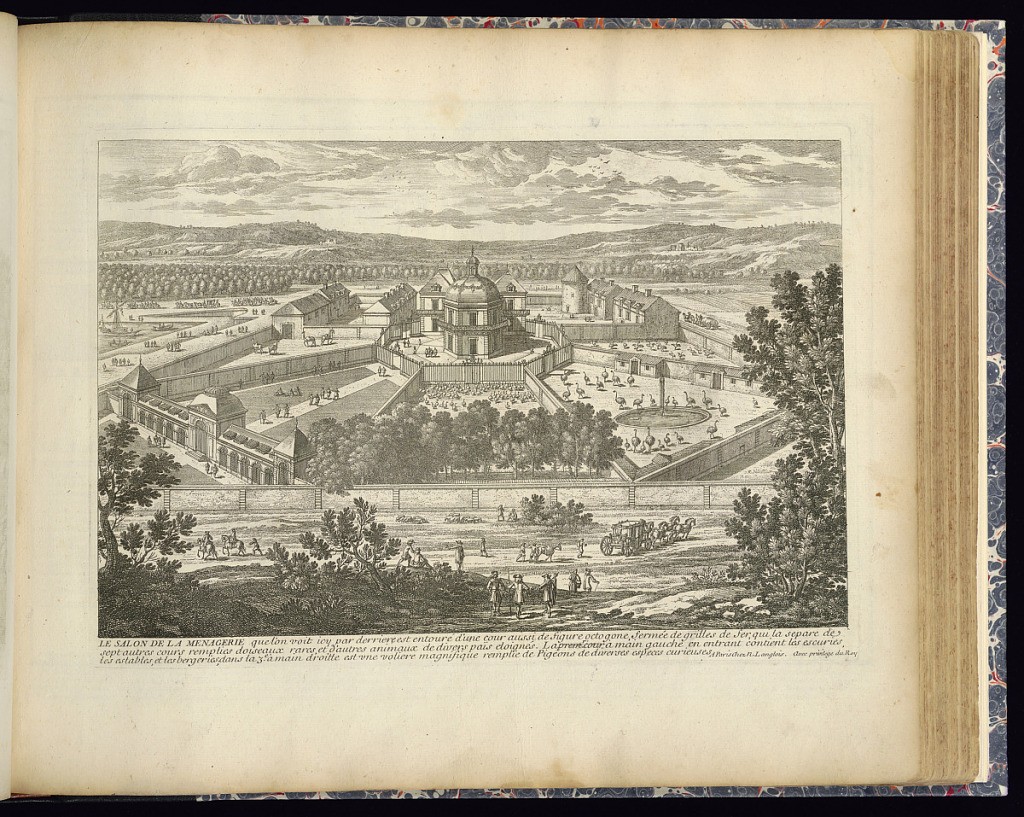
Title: LE SALON DE LA MENAGERIE
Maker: Adam Perelle, French, 1638 – 1695
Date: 1663–1703
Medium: Etching on laid paper
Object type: Print
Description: Bird's-eye view of a domed octagonal building within the Versailles Menagerie, with gated and walled enclosures radiating outwards with birds, and other animals. A fountain within one of the enclosures.  Other buildings beyond with courtyards. Figures (courtiers), horseman, and horse drawn carriages throughout the grounds. The plate is titled with a description below.